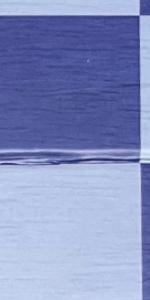
Label: Empty